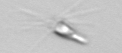
Label: Calciopappus